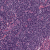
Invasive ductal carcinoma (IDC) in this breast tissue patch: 0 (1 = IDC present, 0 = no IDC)